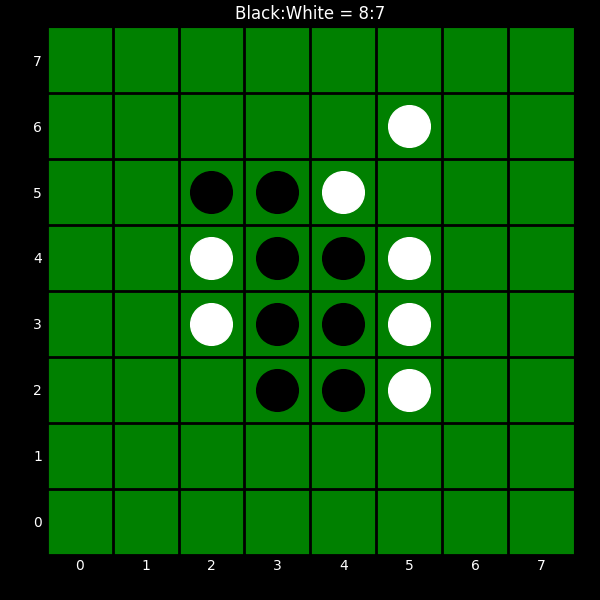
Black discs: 8
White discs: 7